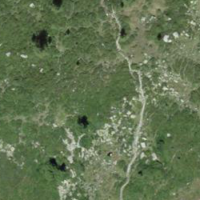
EUNIS habitat code: 31
Species observed at this site:
Vaccinium uliginosum
Dactylorhiza viridis